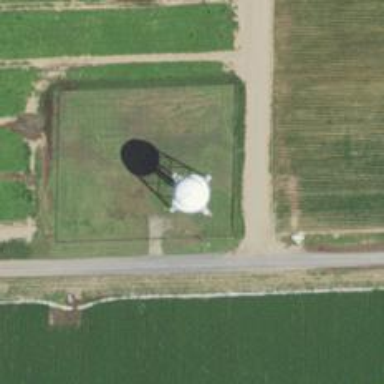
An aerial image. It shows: Water tower that is man-made.